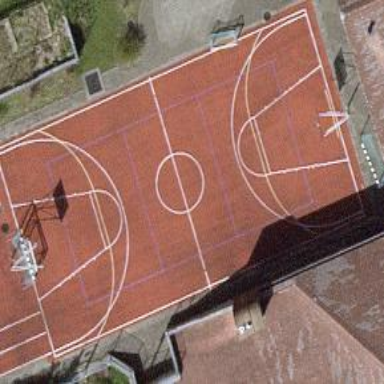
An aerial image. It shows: Basketball court located in leisure land pitch.